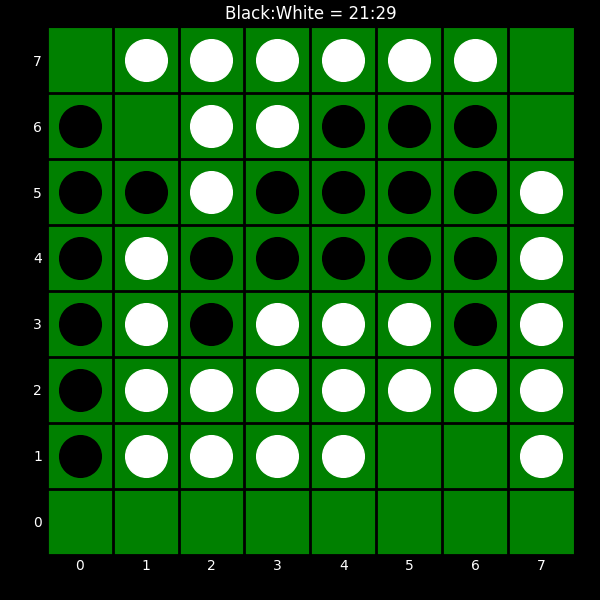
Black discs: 21
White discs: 29